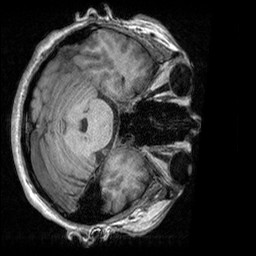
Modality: T1w
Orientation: axial
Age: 38
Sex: male
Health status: healthy
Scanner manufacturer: siemens
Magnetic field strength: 3 T
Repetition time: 2.3 s
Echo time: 0.00303 s